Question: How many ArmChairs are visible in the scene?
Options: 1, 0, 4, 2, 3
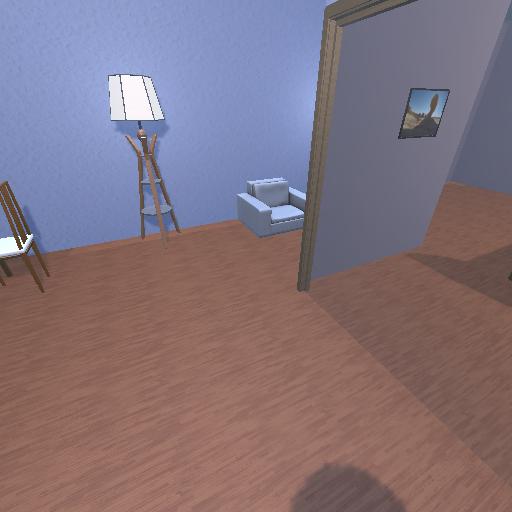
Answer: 1